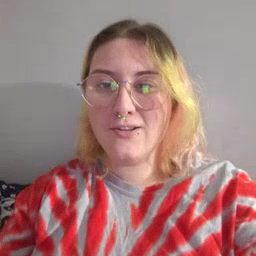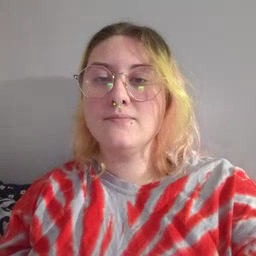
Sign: backyard